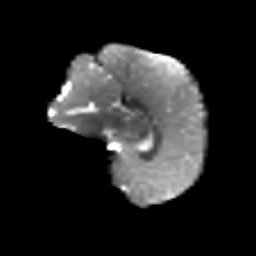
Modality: T2w
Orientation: sagittal
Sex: male
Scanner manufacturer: siemens
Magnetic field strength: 3 T
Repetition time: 5 s
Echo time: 0.071 s